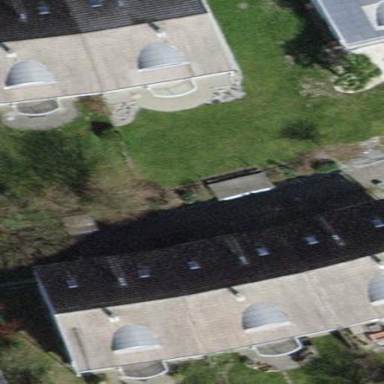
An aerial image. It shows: Semidetached house.